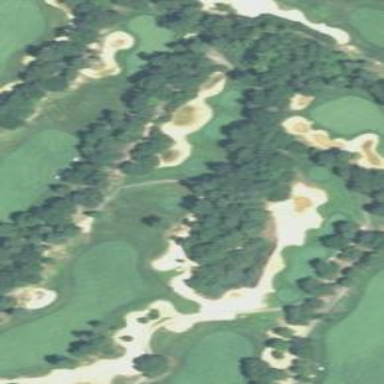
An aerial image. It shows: Rough area in golf course.